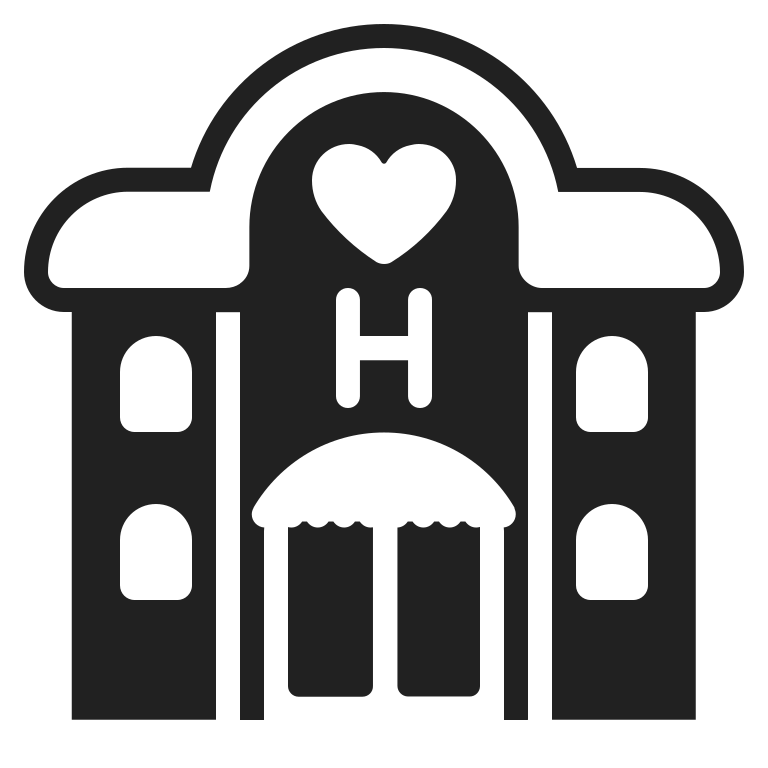
love hotel high contrast